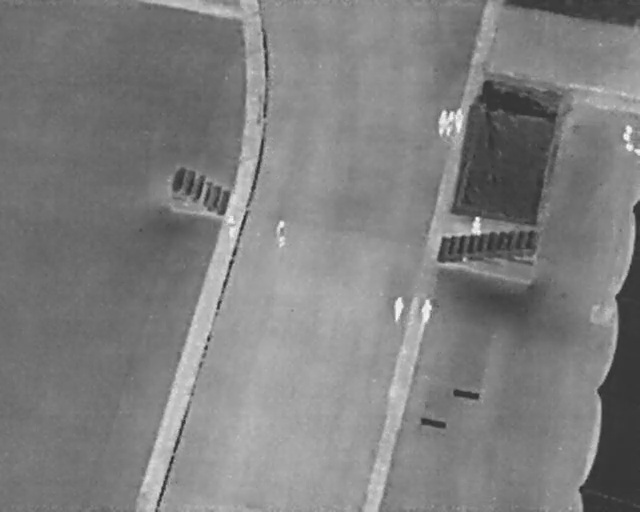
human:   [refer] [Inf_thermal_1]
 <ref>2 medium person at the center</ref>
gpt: <box>[[41, 44, 46, 46, 2], [60, 59, 64, 61, 4]]</box>

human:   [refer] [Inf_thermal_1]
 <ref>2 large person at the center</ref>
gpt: <box>[[34, 43, 37, 45, 2], [64, 59, 68, 62, 6]]</box>

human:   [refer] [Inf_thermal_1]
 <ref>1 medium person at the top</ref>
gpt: <box>[[66, 22, 71, 24, 2]]</box>

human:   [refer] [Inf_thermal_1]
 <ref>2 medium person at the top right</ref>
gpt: <box>[[68, 23, 72, 25, 2], [69, 22, 73, 24, 2]]</box>